Question: I'm working on a tool in MVC. When I upload a file I need to take some xls variables out from it and insert them to the Database. This could take 30-40 sec. I would like to show some feedback to the user while this long process is executed. So I added a function named which should return the prcessed variables to the user. I add this function to the Controller that executes the insertion in Database. So my controller looks like
'''
public class AdminController : Controller
{
int currentIndex;
int totalVariables;
public ActionResult GetAllVariables()
{
//processing code here
totalVariables = Variables.Count;
}
//other stuffs here
public void InserVariablestToDatabase()
{
foreach(string variable in VariableList)
{
Insert(variable);
currentIndex++;
}
}
//other code here
public JsonResult GetImportStatus()
{
return Json((new { Current = currentIndex.ToString(), Total = totalVariables.ToString() }), JsonRequestBehavior.AllowGet);
}
}
'''
My view has this part,
'''
<div id="updateDiv"></div>
<script type="text/javascript">
function updateScreen() {
$.ajax({
type: 'GET',
url: '@Url.Action("GetImportStatus","Admin")',
content: "application/json; charset=utf-8",
success: function (data) {
$("#updateDiv").append("<strong>" + data + "</strong>");
}
});
}
$("#btnUploadFile").click(function ()
{ var id = setInterval(updateScreen, 1000); });
</script>
'''
where "btnUploadFile" is the upload button. When I inspect the .NET panel from firebug, I see the requests but I get no responses until the importing process is finished. See image below

Am I doing something wrong?
Thank You! :)
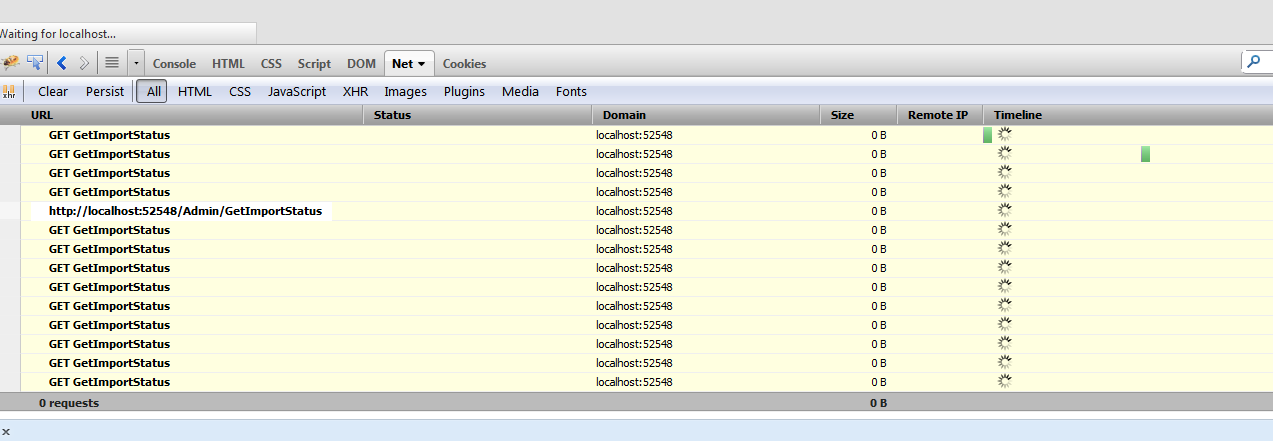
Answer: I think as per your scenario you need to have <URL>.
'''
private async void InserVariablestToDatabase()
{
....
}
public async Task<JsonResult> GetImportStatus()
{
....
}
'''
You would have worth reading <URL>.